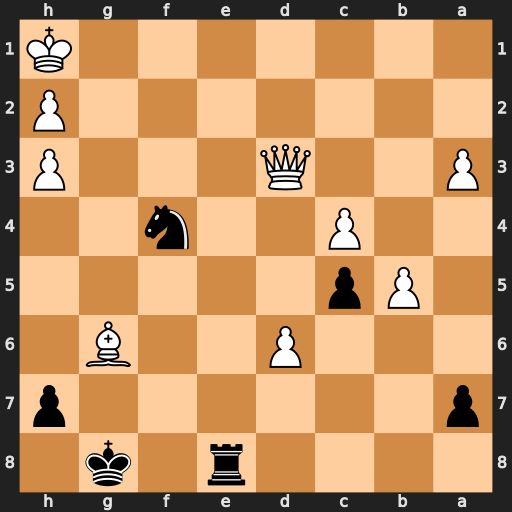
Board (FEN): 4r1k1/p6p/3P2B1/1Pp5/2P2n2/P2Q3P/7P/7K
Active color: b
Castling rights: -
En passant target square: -
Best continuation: Re1+ Qf1 Rxf1#